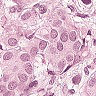
Metastatic tissue present: yes